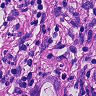
Metastatic tissue present: yes